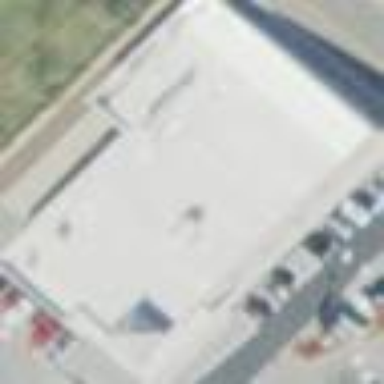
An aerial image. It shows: Retail building housing supermarket.